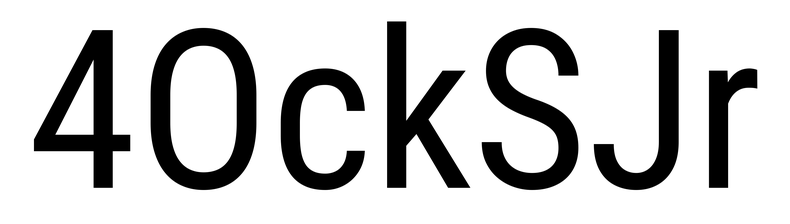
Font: Roboto_Condensed_Regular